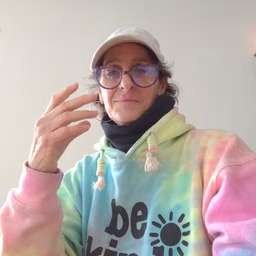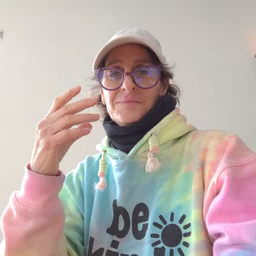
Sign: sleepy